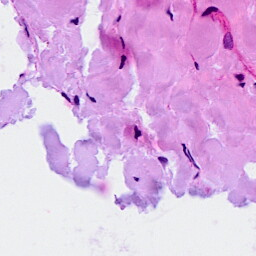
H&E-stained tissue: Breast